Question: I want to transparentize the background of 'UICollectionView'.
I set 'BackgroundColor' to default or alpha value to 0, but the background color of the 'UICollectionView' range only is black.
Is it possible to transparentize the background color?
Thank you for your consideration.
Please check image:

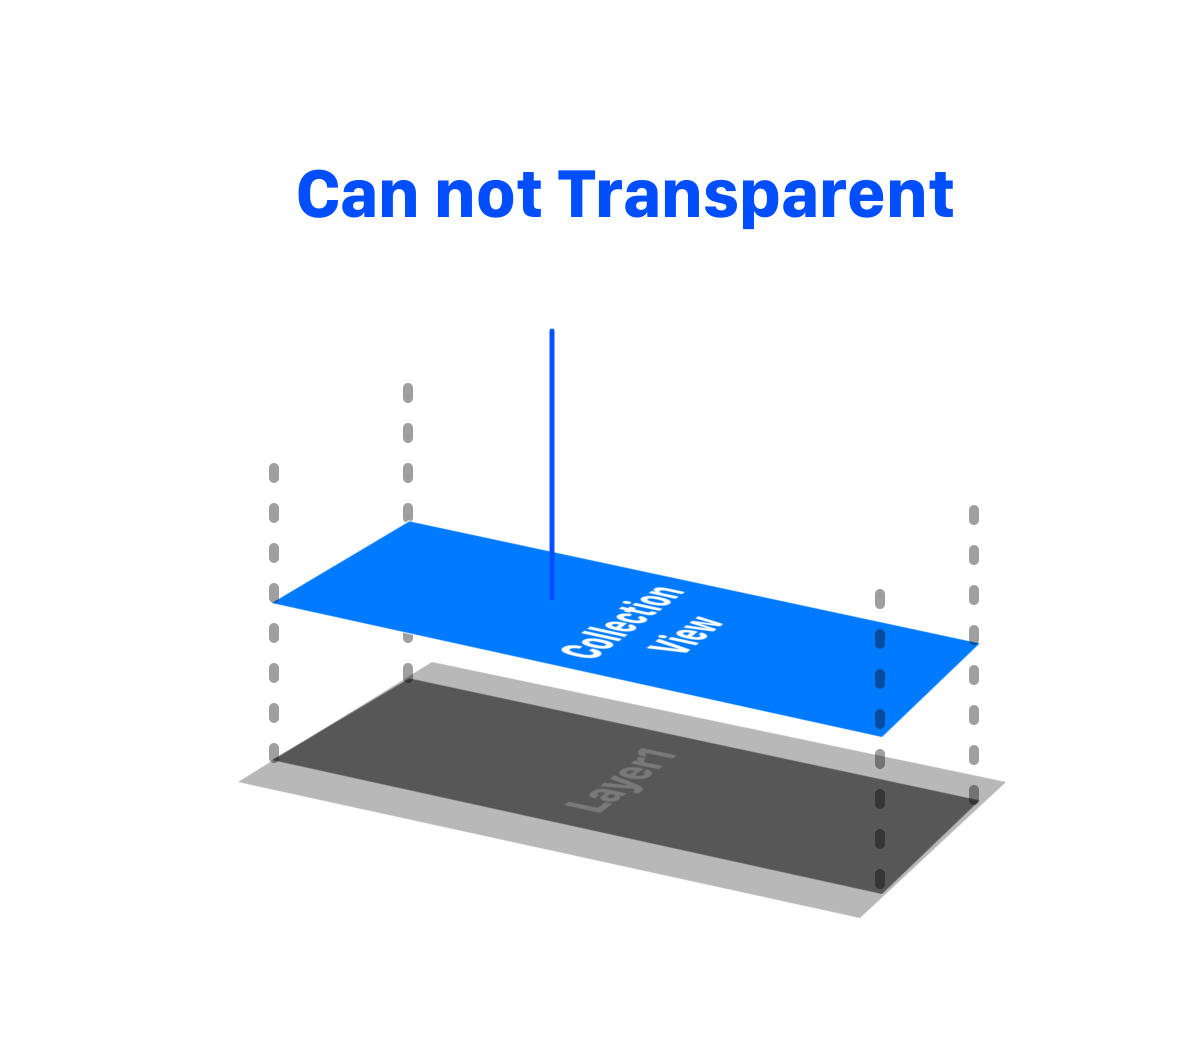
Answer: '''
collectionView.backgroundColor = UIColor.clear
'''